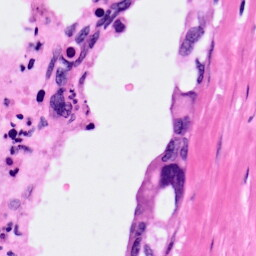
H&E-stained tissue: Pancreatic